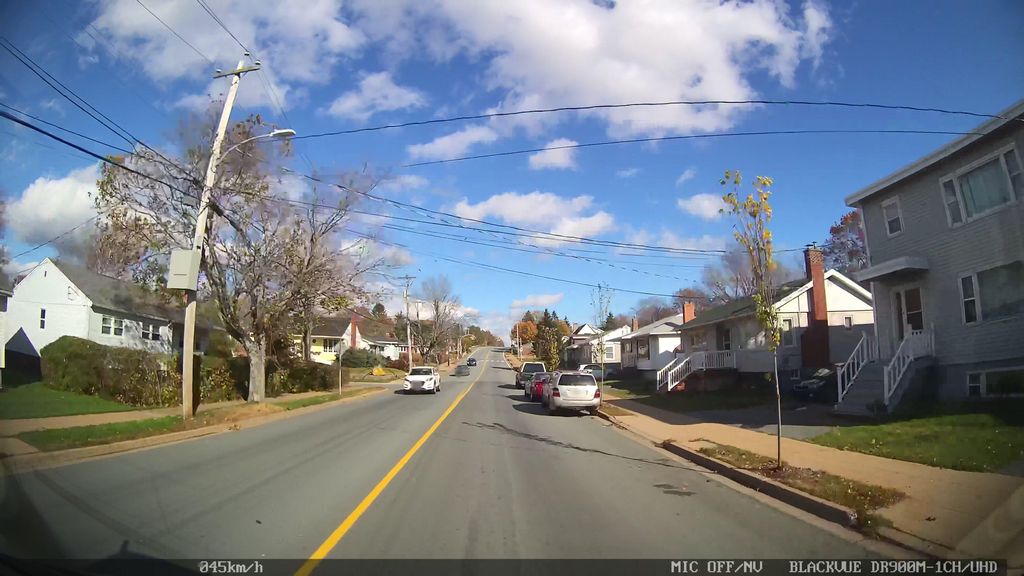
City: halifax